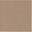
Piece: xx